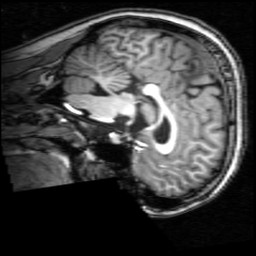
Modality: T1w
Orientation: sagittal
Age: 20
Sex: female
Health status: healthy
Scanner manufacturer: philips
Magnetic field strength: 3 T
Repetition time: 0.008 s
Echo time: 0.0037 s